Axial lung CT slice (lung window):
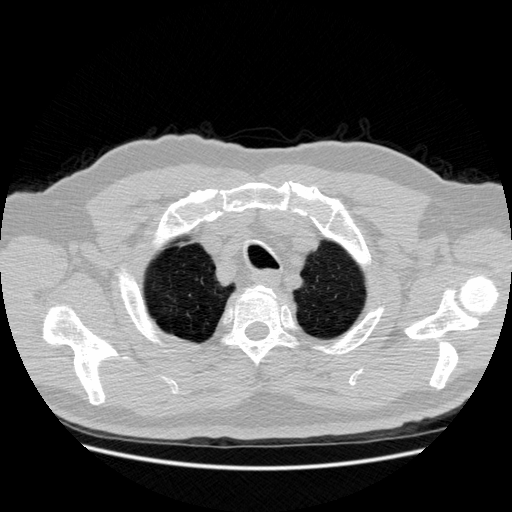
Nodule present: no